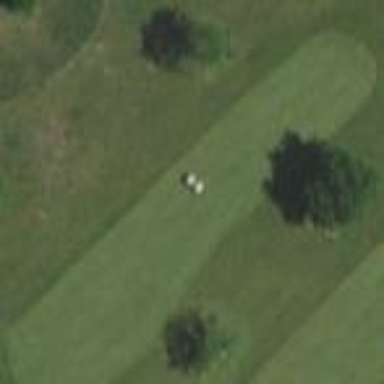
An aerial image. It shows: Golf fairway surrounded by grass.